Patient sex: M
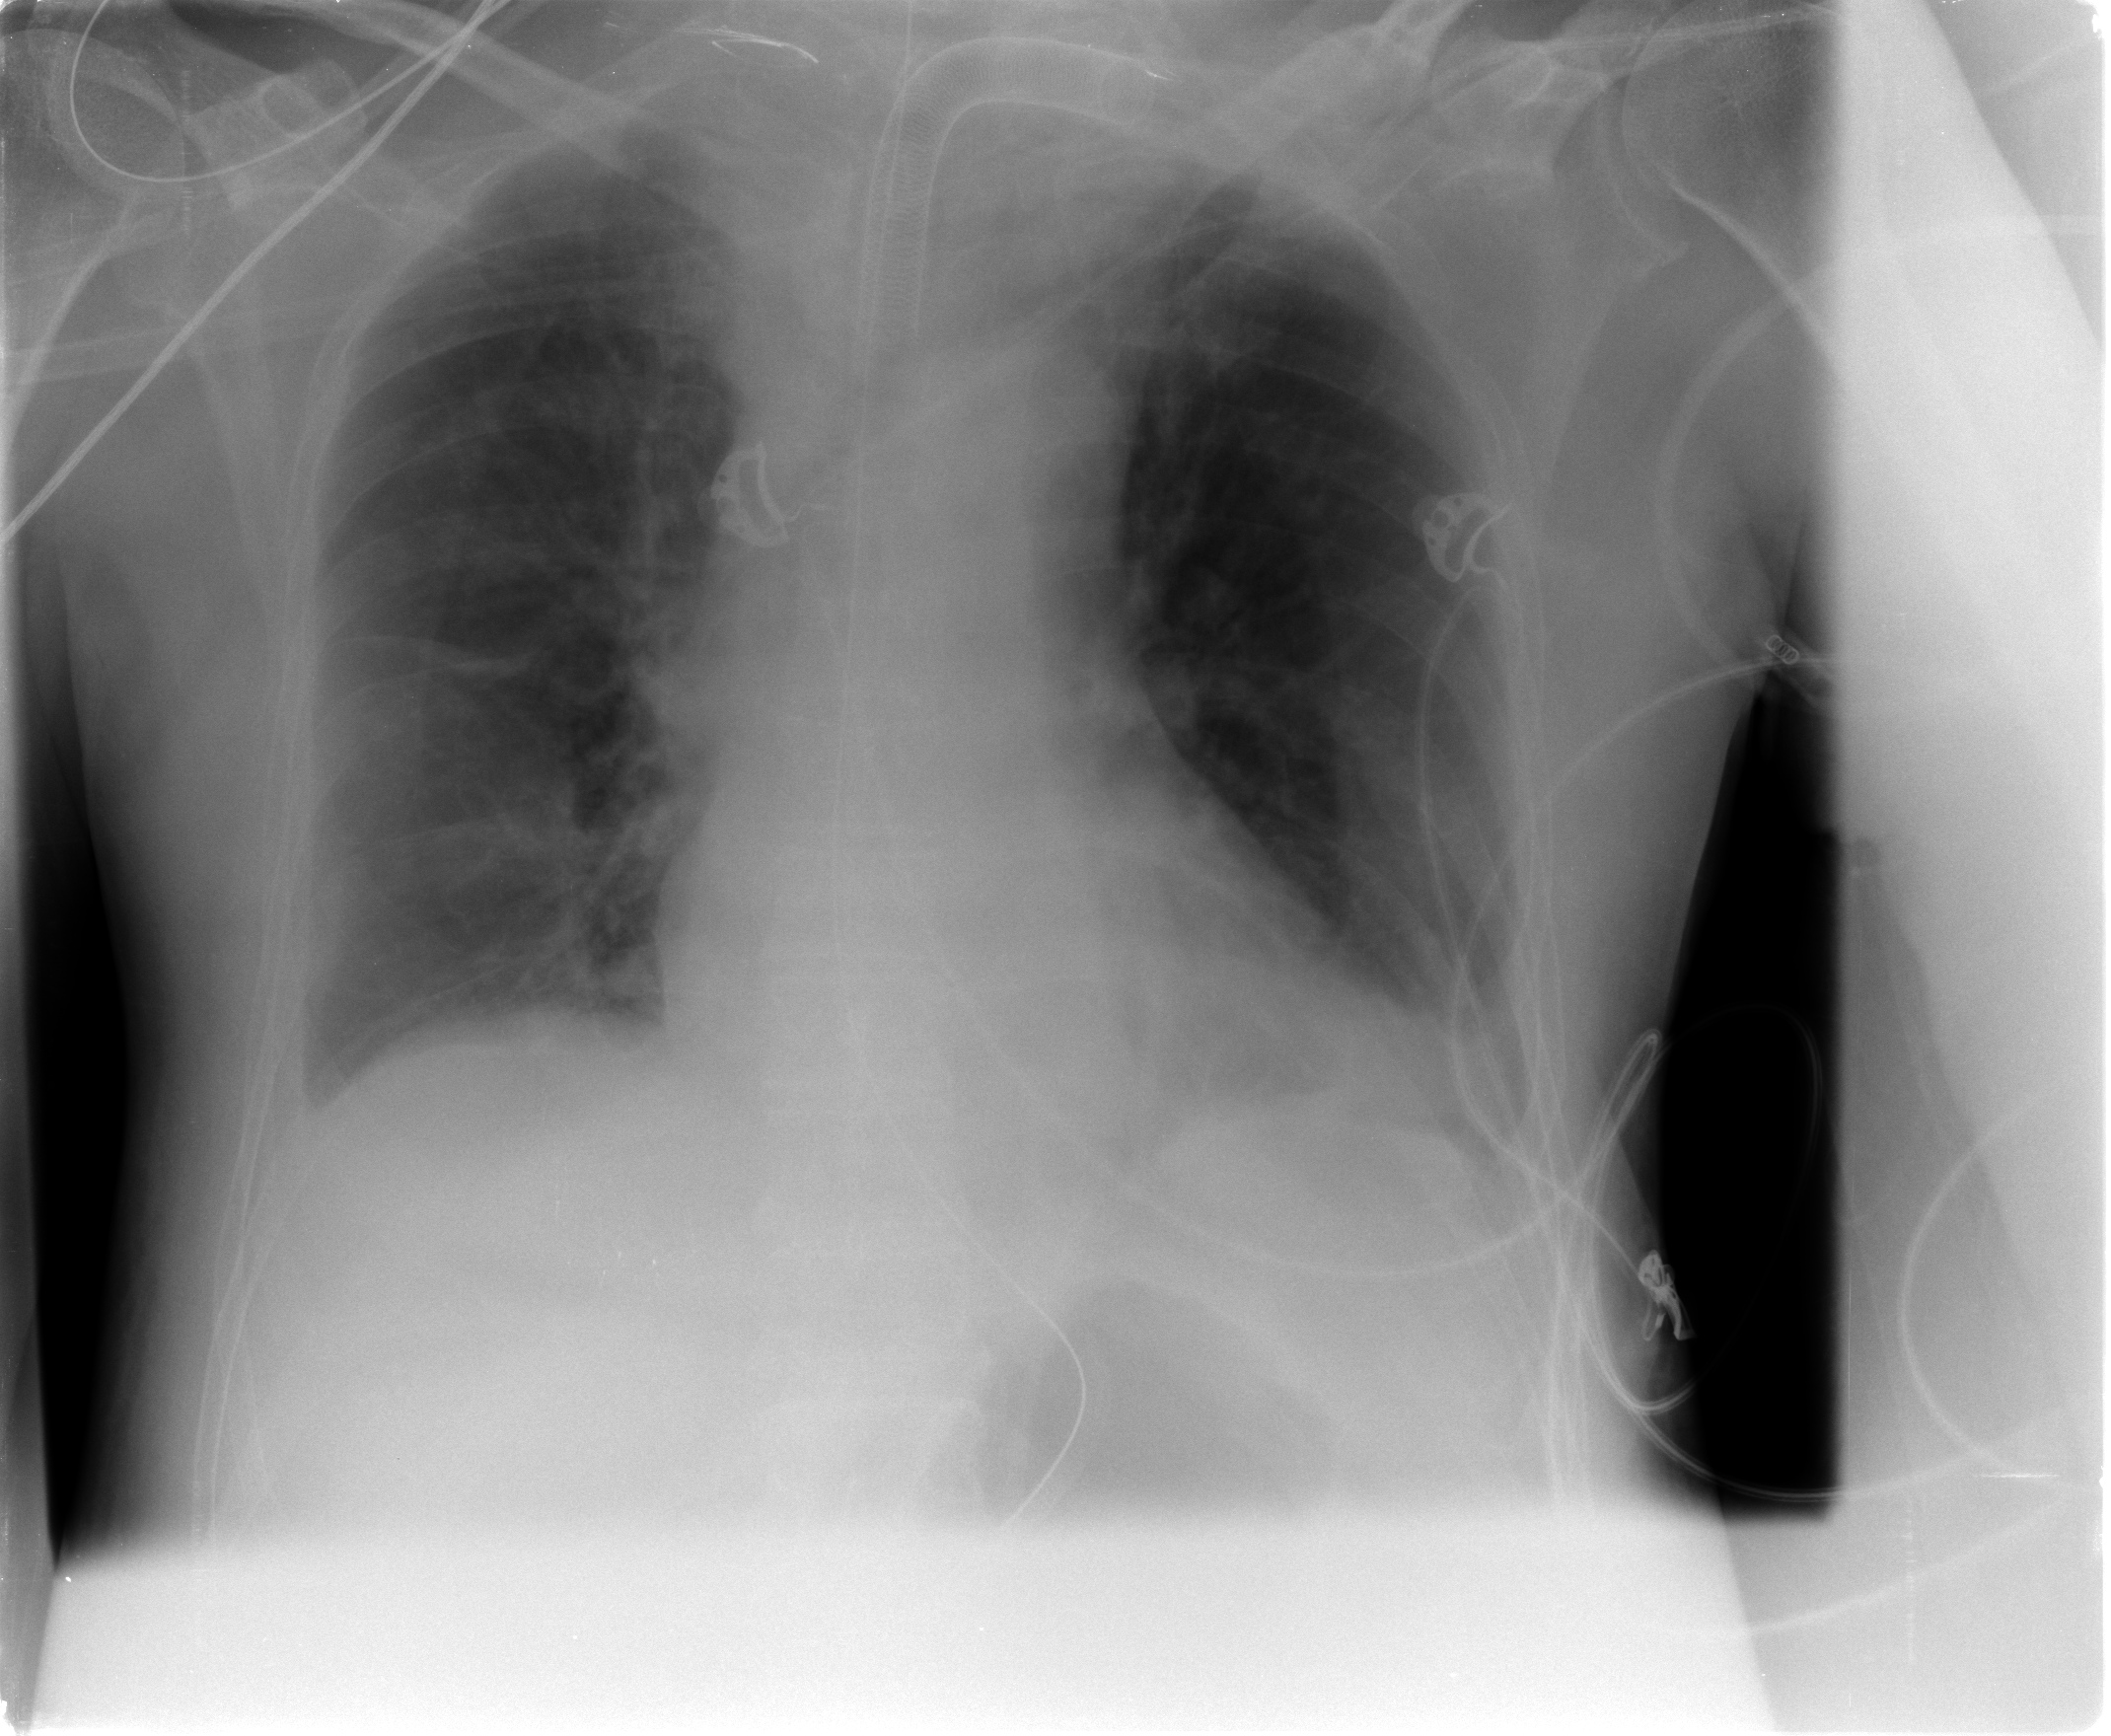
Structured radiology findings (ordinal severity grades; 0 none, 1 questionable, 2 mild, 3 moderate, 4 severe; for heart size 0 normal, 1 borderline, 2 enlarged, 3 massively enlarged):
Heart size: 0
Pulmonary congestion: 2
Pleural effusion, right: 2
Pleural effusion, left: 2
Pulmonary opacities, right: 0
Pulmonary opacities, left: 0
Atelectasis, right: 2
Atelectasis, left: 2